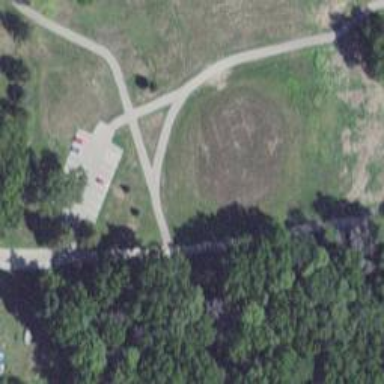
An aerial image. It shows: Disc golf basket.